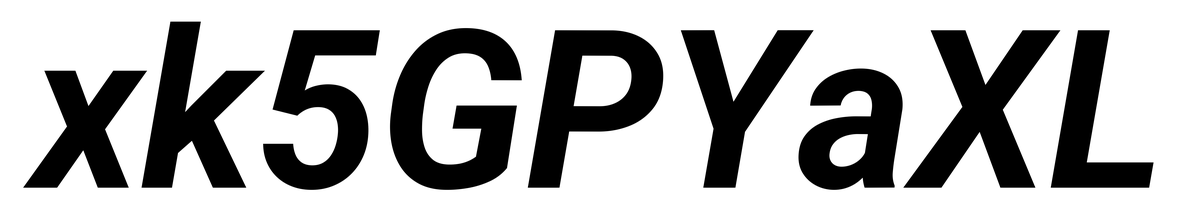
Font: Roboto-Italic_Bold_Italic